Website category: university
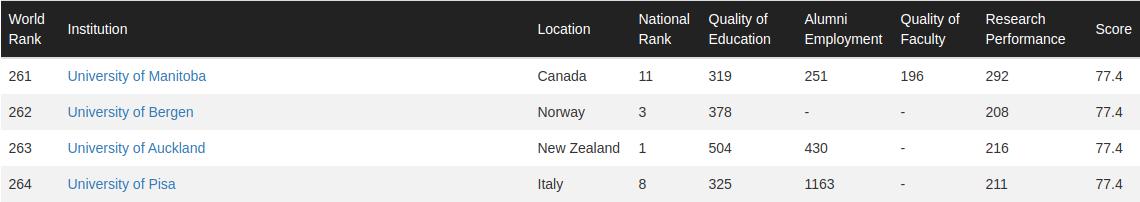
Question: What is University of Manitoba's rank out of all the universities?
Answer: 261

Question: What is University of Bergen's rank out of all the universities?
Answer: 262

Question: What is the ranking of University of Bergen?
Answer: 262

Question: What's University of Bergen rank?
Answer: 262

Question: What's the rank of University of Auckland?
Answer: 263

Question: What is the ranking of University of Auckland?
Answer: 263

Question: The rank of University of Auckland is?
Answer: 263

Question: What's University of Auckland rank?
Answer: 263

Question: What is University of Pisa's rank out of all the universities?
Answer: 264

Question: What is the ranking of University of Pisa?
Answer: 264

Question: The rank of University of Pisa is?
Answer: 264

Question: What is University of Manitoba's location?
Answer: Canada

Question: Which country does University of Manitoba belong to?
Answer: Canada

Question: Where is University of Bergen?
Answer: Norway

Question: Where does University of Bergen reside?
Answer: Norway

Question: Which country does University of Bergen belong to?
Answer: Norway

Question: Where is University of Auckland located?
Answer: New Zealand

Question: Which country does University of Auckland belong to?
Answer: New Zealand

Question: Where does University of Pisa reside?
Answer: Italy

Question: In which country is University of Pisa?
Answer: Italy

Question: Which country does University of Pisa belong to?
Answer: Italy

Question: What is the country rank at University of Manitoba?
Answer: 11

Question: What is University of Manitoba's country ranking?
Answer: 11

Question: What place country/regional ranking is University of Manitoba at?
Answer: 11

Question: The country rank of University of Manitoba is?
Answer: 11

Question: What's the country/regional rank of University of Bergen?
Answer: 3

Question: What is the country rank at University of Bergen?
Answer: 3

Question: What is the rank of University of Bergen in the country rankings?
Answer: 3

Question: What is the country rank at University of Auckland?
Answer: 1

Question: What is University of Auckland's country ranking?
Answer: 1

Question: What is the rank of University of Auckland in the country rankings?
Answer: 1

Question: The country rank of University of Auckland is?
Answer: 1

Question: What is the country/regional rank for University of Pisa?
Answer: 8

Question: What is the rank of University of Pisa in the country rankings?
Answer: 8

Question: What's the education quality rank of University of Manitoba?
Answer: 319

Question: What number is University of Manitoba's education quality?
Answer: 319

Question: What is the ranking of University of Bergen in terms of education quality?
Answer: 378

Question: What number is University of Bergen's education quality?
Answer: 378

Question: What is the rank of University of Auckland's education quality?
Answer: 504

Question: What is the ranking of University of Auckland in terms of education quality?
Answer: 504

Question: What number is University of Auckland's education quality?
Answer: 504

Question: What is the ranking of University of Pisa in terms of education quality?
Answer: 325

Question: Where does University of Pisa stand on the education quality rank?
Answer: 325

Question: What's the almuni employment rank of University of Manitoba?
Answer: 251

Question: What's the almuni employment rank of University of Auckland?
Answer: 430

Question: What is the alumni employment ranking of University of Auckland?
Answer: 430

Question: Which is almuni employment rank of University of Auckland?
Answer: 430

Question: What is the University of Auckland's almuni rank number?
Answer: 430

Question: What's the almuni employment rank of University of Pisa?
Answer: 1163

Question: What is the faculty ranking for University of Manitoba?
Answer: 196

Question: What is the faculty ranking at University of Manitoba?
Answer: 196

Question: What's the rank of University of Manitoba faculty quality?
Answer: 196

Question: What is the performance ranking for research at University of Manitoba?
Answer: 292

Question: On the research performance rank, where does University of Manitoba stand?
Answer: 292

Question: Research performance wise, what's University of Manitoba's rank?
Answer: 292

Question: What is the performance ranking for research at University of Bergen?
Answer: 208

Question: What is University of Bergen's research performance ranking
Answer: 208

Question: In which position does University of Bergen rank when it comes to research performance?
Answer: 208

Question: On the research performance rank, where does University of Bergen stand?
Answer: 208

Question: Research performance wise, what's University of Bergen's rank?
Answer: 208

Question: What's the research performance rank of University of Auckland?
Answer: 216

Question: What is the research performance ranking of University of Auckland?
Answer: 216

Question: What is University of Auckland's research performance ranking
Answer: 216

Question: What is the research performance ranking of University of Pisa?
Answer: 211